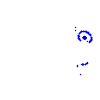
Particle: pion